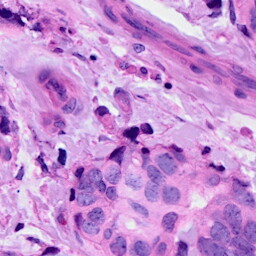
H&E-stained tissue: Breast